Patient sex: F
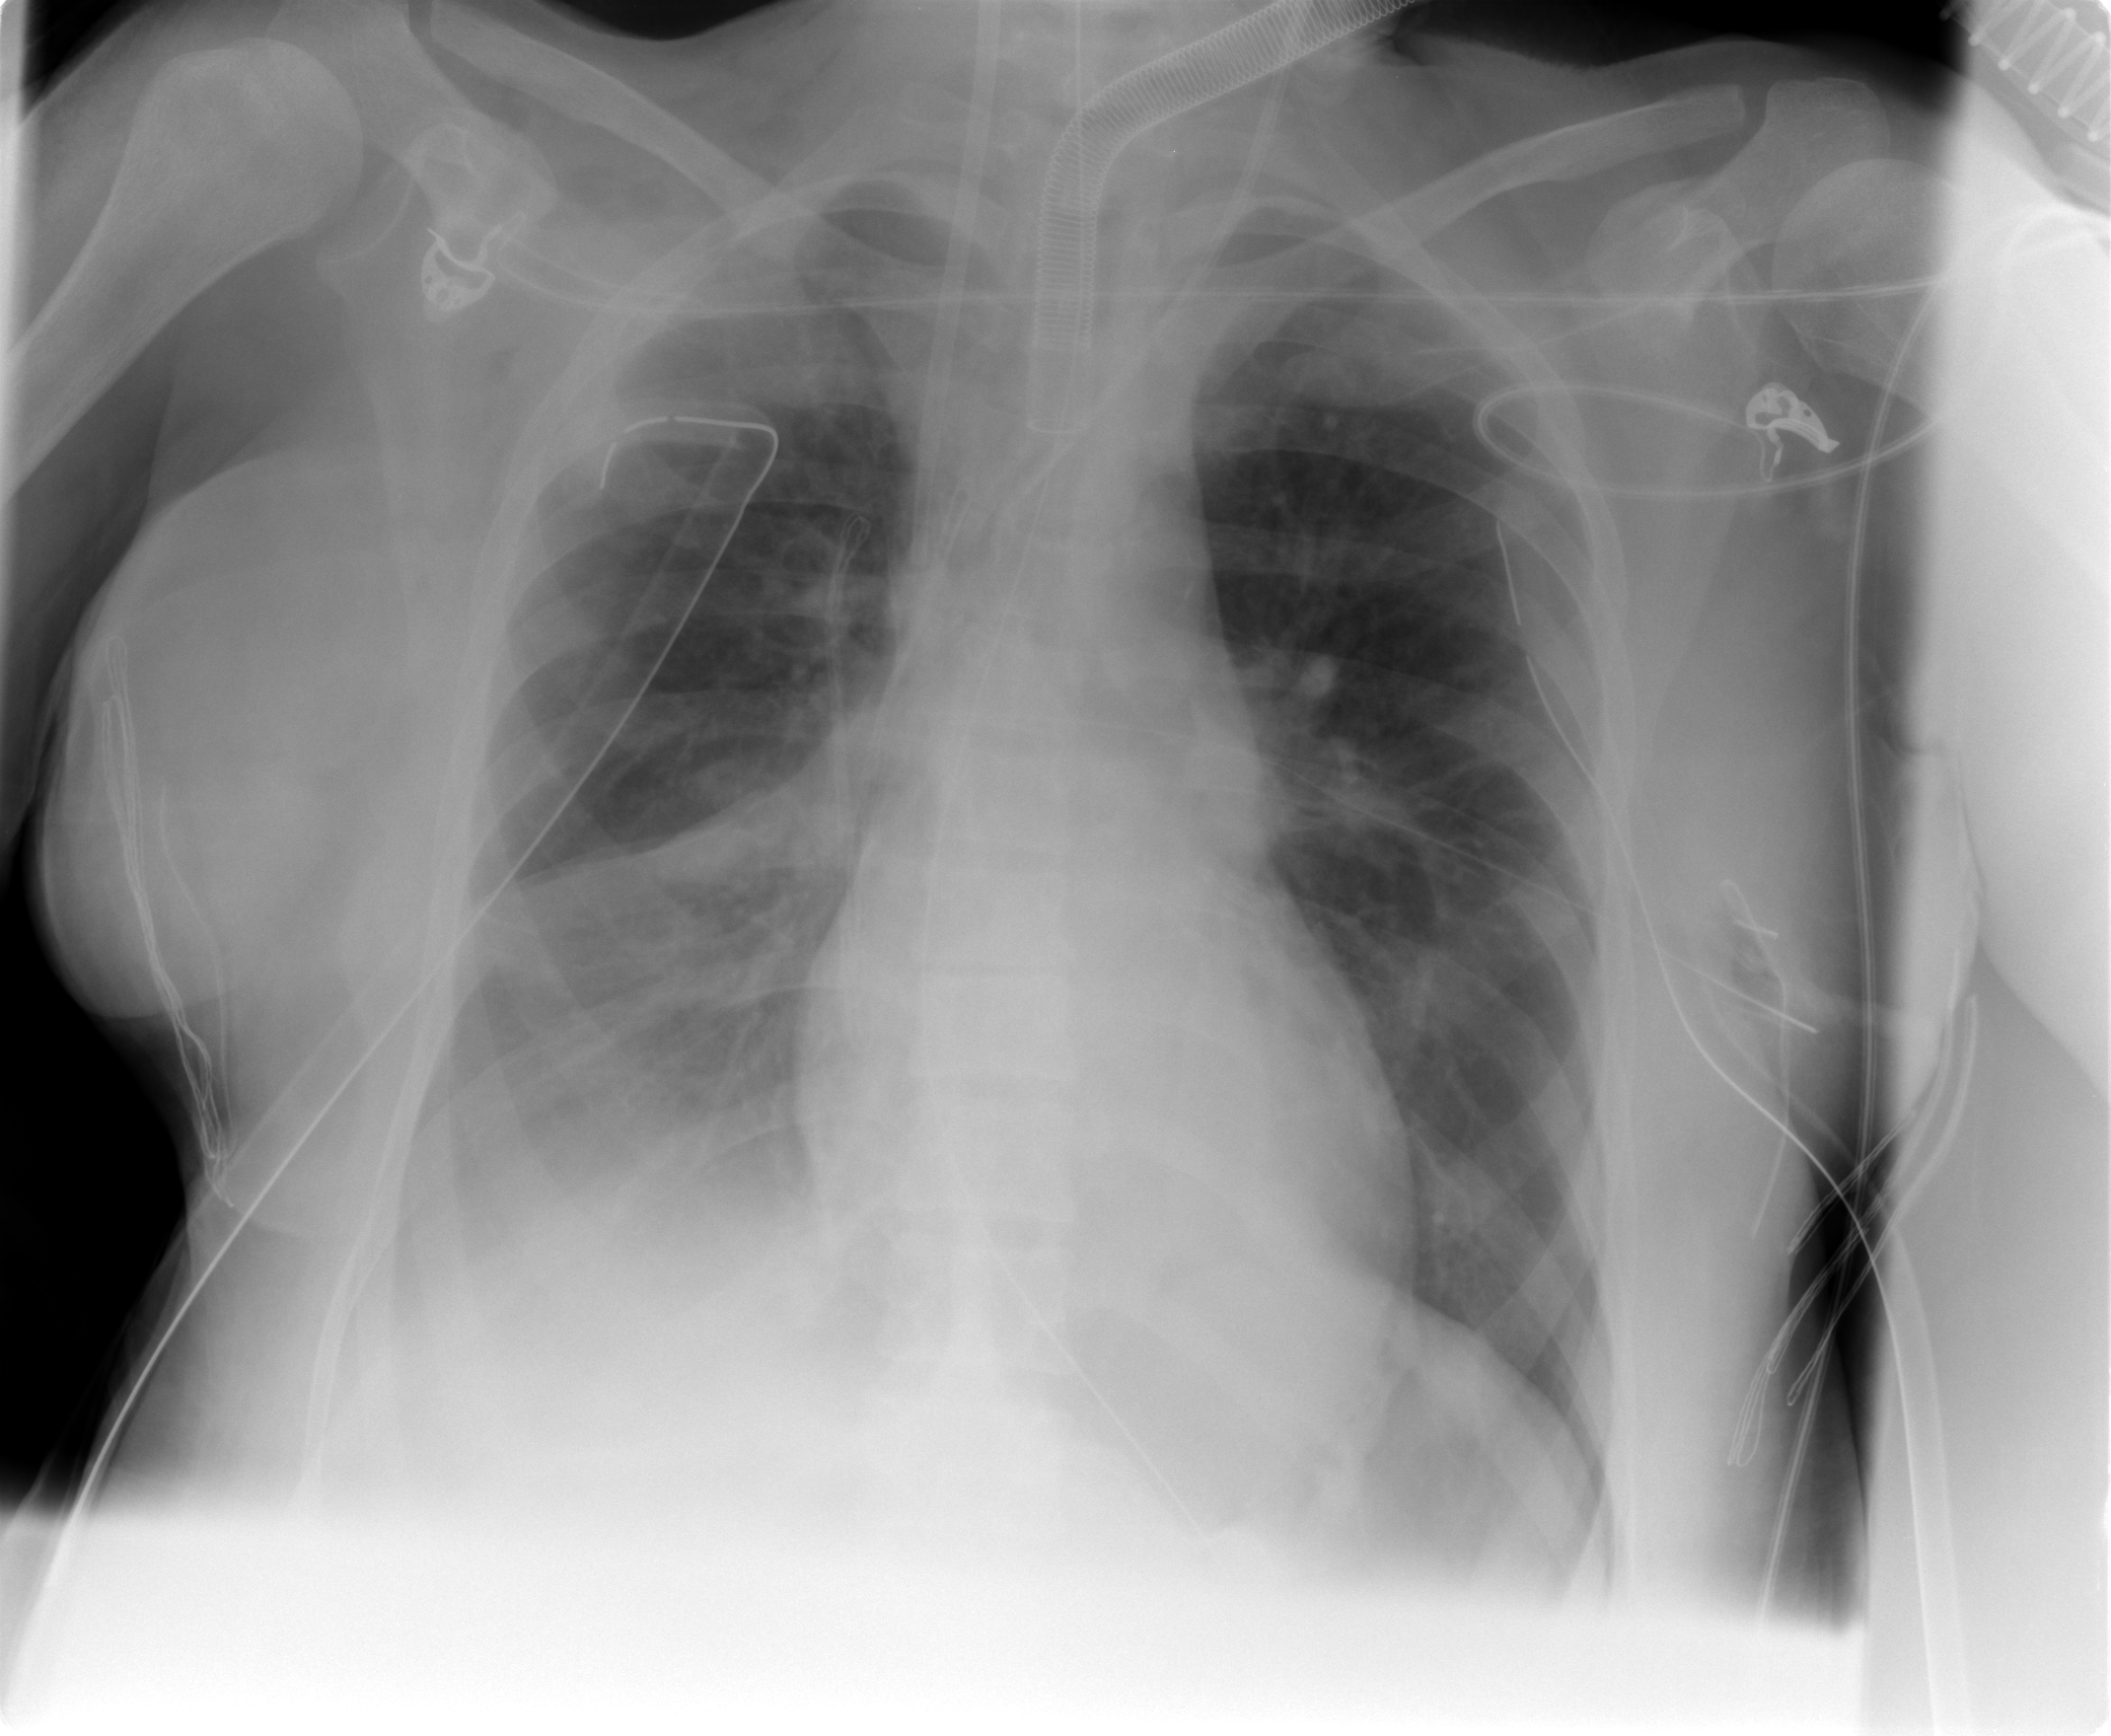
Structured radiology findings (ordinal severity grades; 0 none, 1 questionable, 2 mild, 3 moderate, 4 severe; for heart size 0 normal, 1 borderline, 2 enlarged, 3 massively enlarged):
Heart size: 0
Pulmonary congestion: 1
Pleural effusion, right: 3
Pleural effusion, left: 0
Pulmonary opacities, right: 1
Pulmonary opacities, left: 0
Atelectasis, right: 3
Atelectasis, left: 0